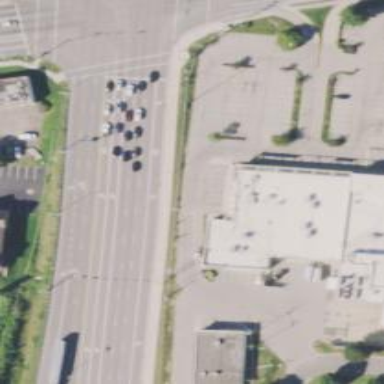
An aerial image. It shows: Retail building.